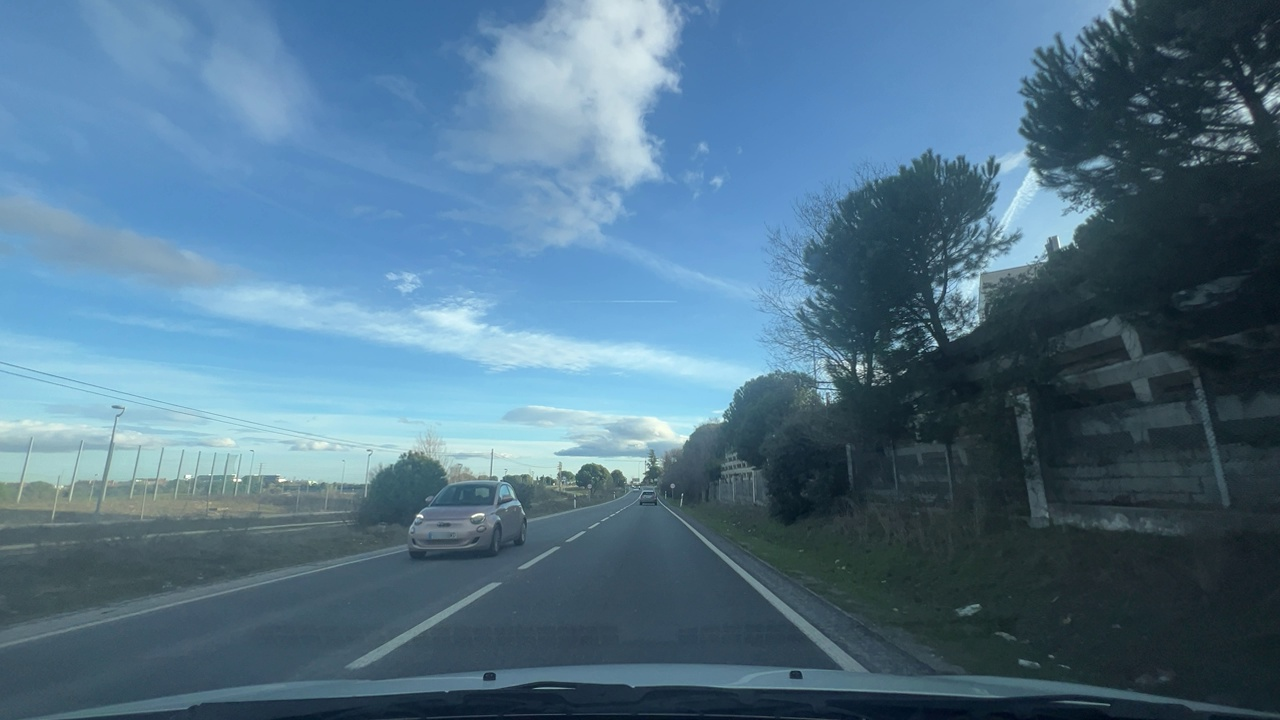
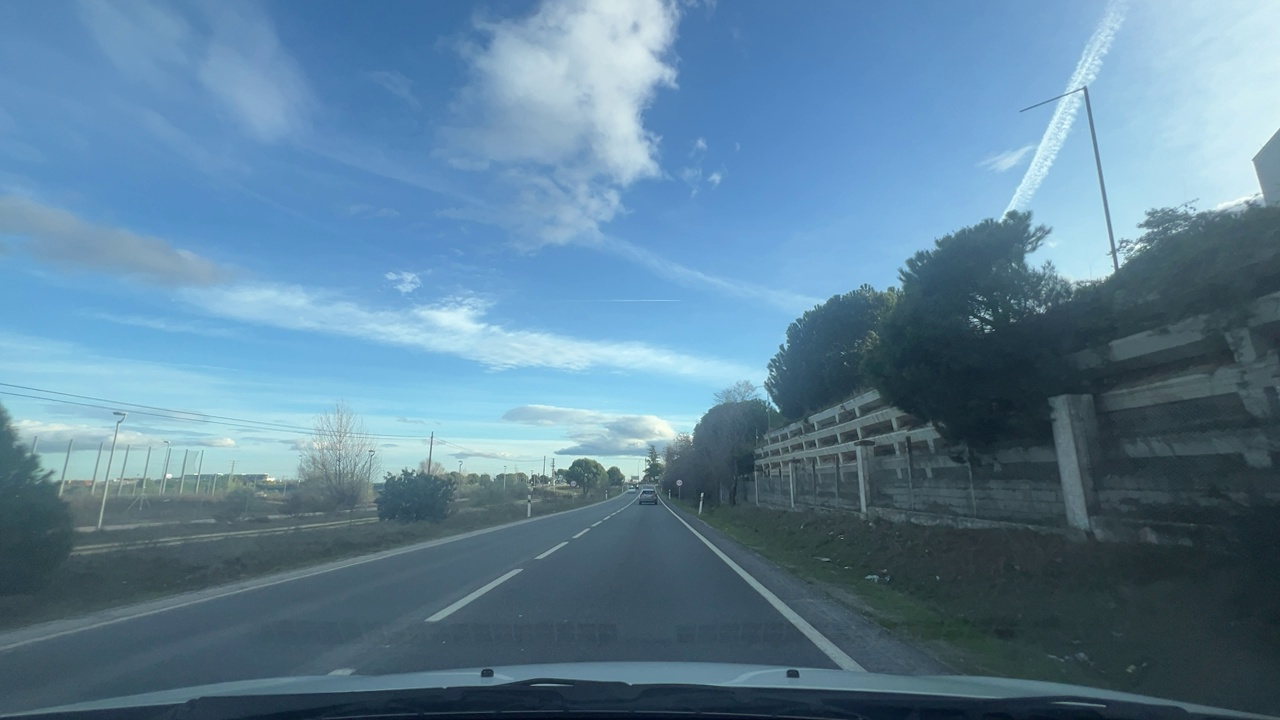
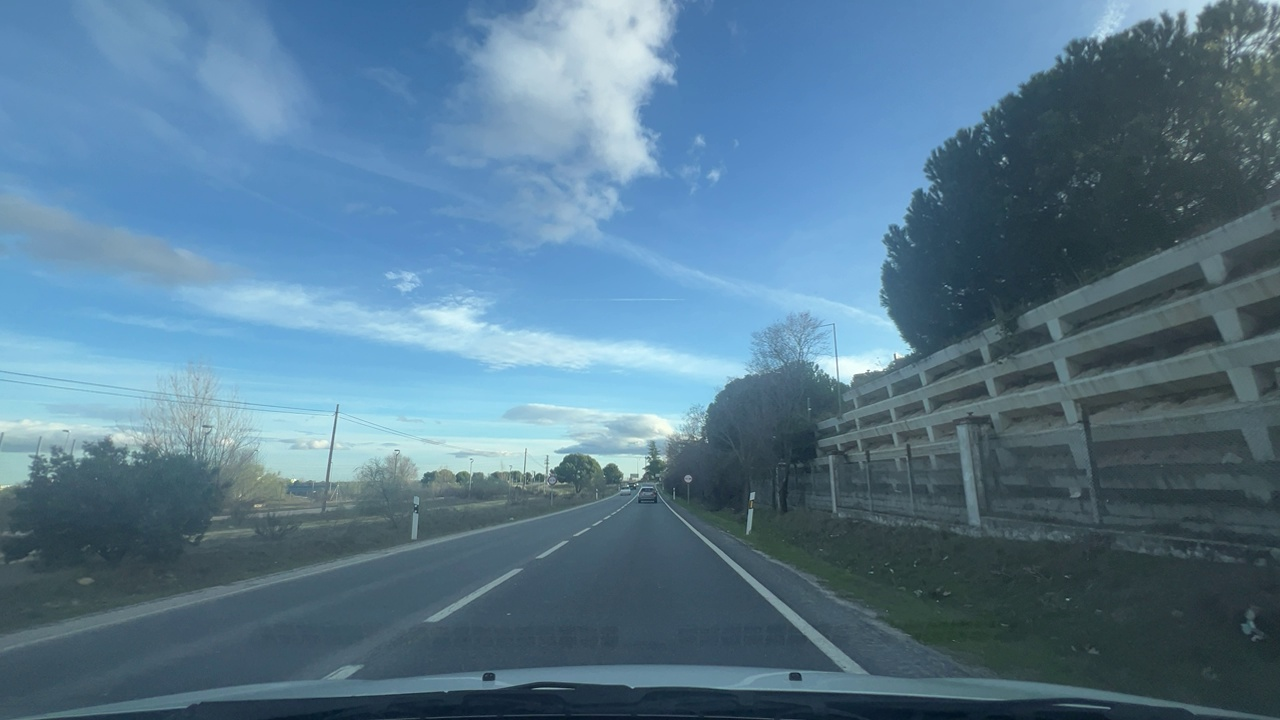
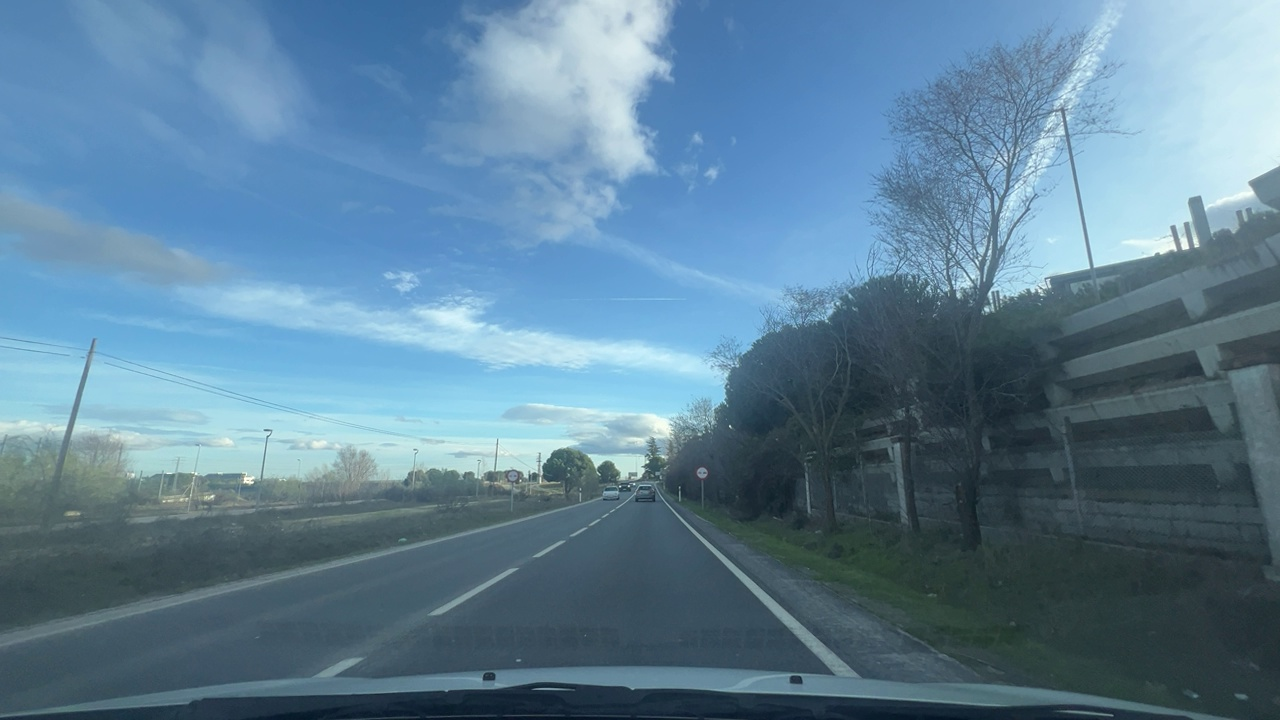
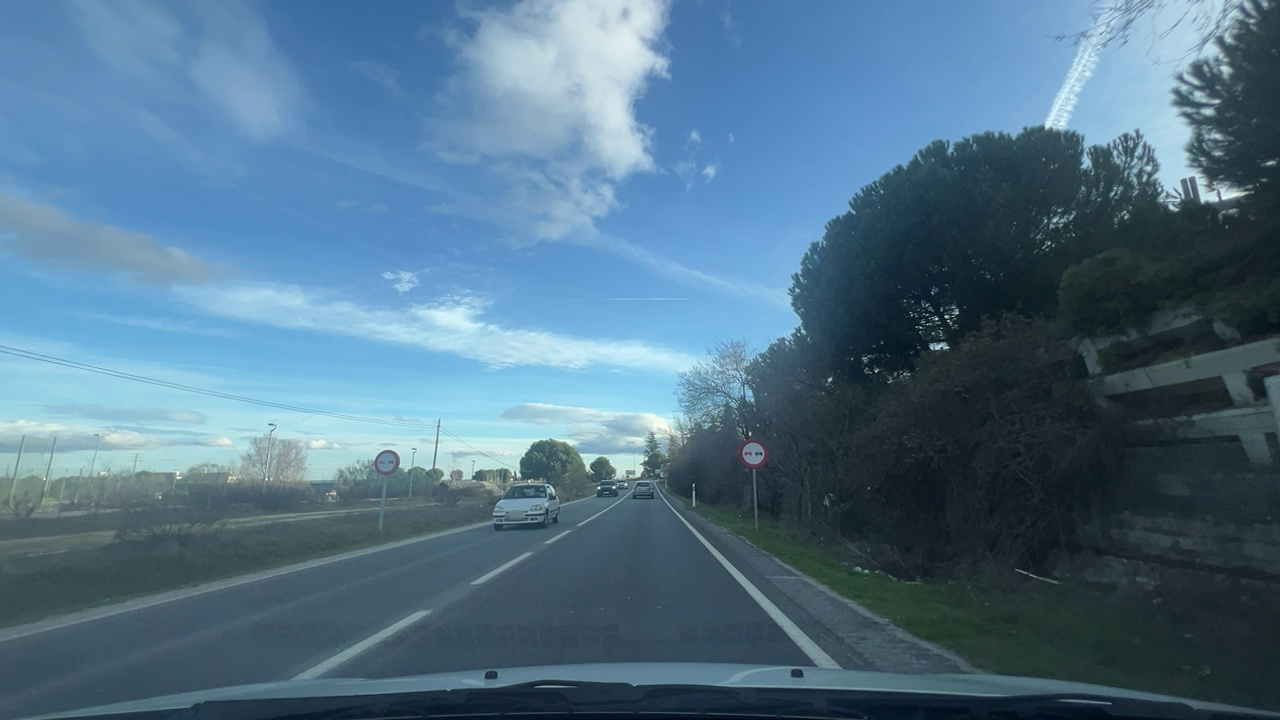
Situation: empty
Question: Is any vehicle or pedestrian crossing the path of the ego vehicle from a different direction?
Answer: No
Reasoning: There are no objects crossing the path of the ego vehicle ahead

Situation: empty
Question: Is there a vehicle ahead in the ego lane traveling in the same direction as the ego vehicle?
Answer: Yes
Reasoning: A vehicle ahead is aligned within the ego lane and moving in the same direction.

Situation: empty
Question: Is there any crossing object in the ego lane ahead?
Answer: No
Reasoning: There are no crossing objects ahead of the ego car

Situation: empty
Question: Are stopped vehicles present on the right adjacent side of the ego lane?
Answer: No
Reasoning: There are no laterally parked cars on the right side of the ego lane